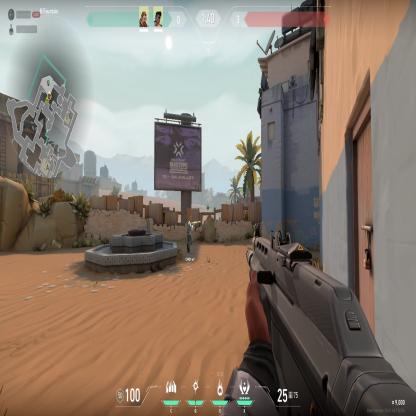
Label: teammate